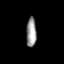
Tissue: lung
Cell type: Fibroblasts
Senescence score: 0.5782
Nuclear area (px): 294
Mean DAPI intensity: 151.143